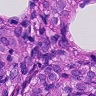
Metastatic tissue present: yes